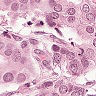
Metastatic tissue present: yes